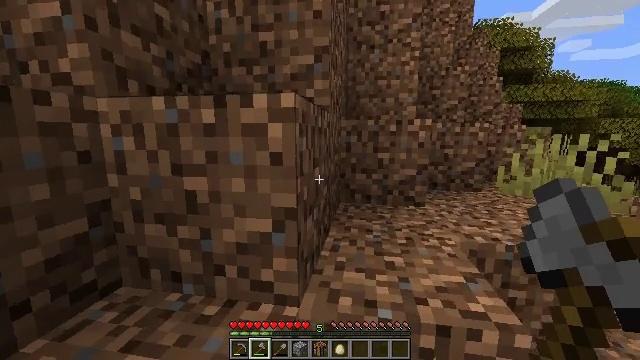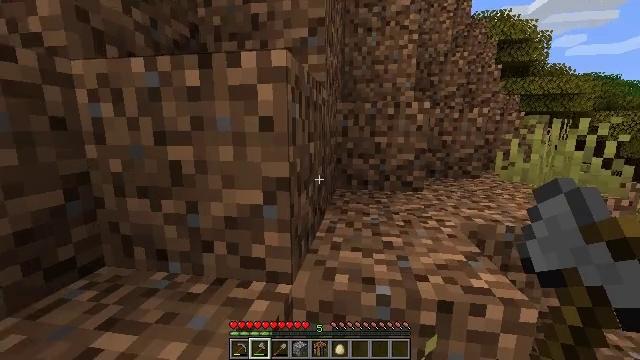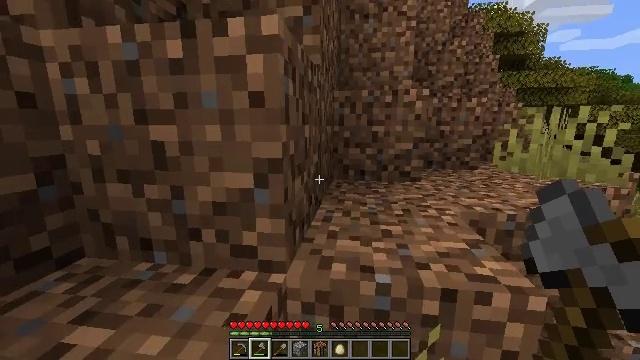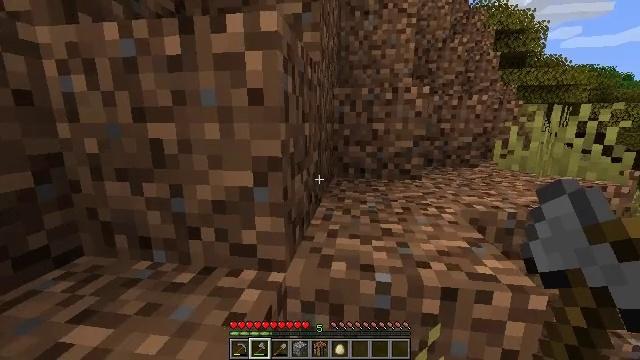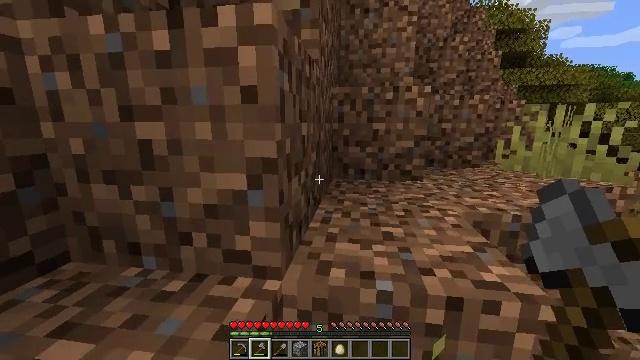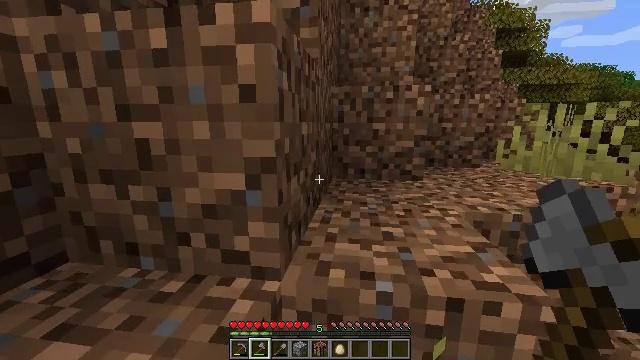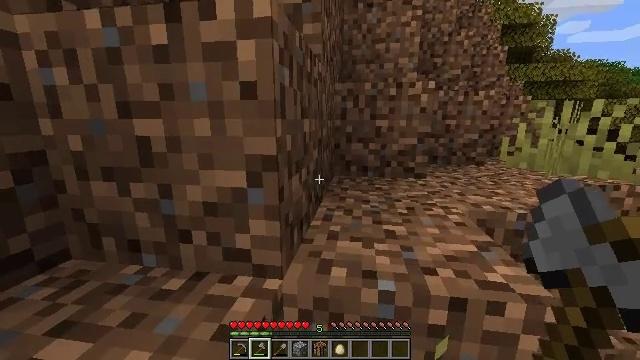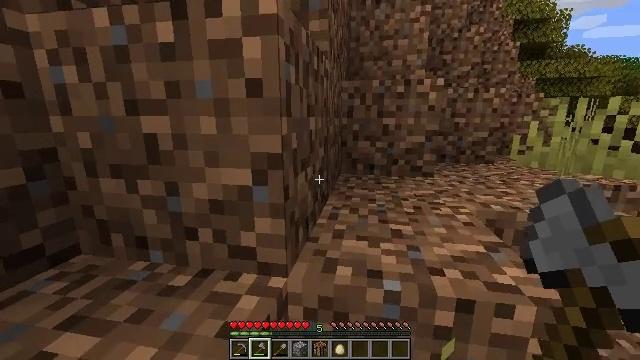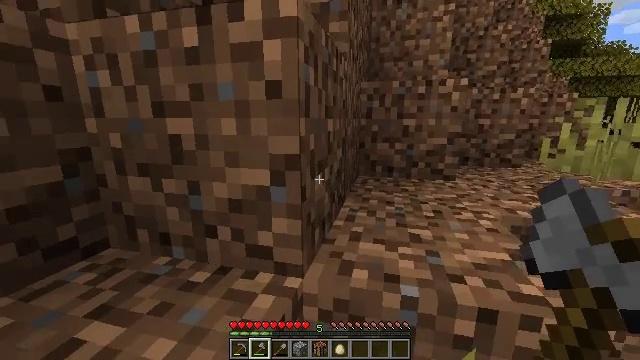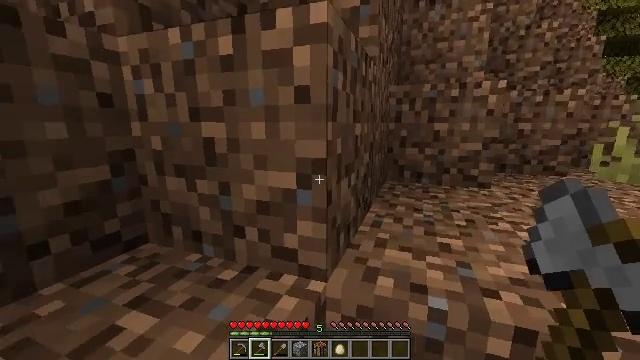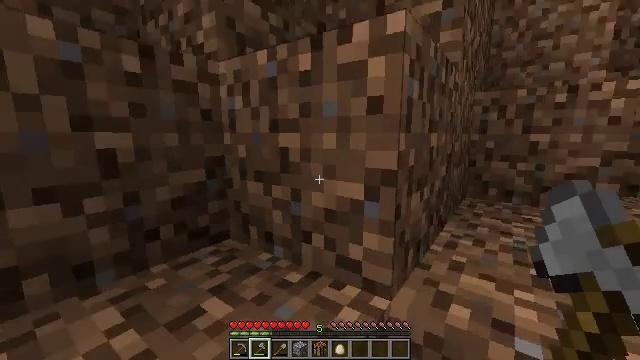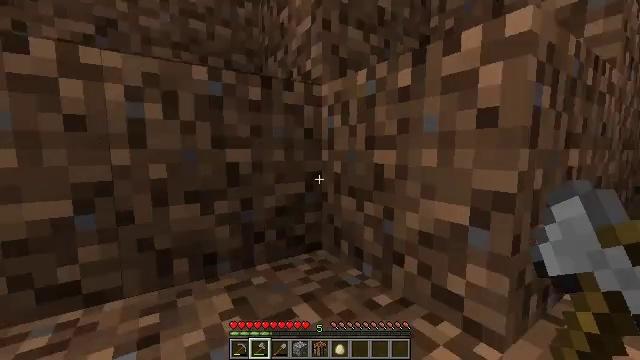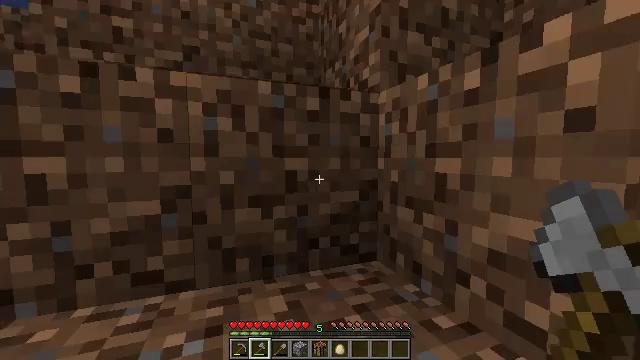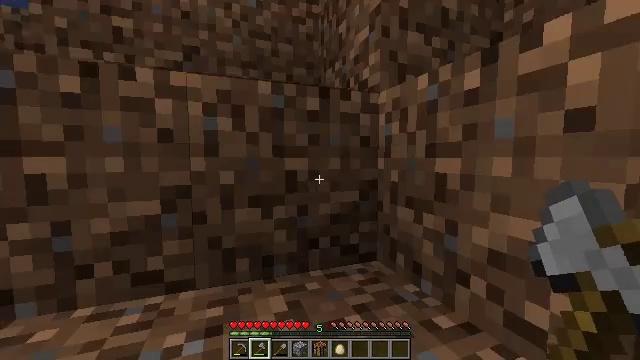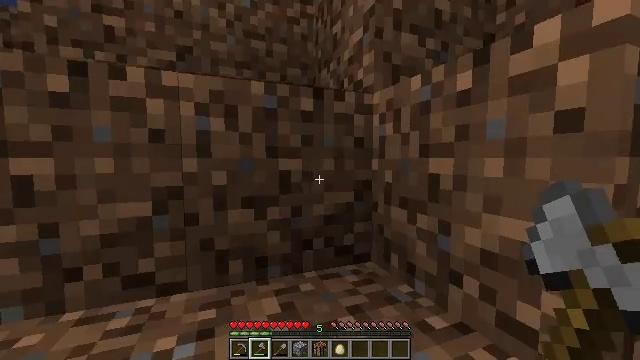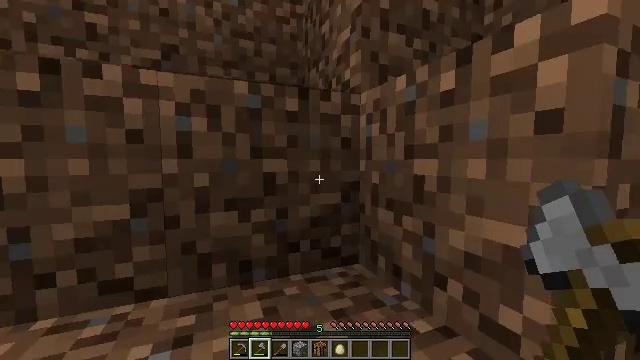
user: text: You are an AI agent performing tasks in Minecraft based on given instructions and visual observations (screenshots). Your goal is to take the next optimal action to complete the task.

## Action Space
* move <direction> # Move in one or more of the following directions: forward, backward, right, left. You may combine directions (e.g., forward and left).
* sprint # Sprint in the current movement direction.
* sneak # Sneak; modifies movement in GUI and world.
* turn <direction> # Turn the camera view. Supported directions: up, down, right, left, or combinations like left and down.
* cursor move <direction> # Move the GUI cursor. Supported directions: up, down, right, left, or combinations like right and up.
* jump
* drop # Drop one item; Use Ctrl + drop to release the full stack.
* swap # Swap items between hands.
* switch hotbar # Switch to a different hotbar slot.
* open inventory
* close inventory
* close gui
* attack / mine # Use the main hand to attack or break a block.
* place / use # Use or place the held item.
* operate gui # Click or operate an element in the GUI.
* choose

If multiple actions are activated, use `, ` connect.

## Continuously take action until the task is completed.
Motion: motion action
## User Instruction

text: Collect coarse dirt blocks.
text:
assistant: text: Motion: turn down
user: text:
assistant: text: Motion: turn down
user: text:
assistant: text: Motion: no_op
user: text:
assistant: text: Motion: no_op
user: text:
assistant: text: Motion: no_op
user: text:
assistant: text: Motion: no_op
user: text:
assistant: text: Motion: turn left
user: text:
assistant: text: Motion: turn left
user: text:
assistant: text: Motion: turn left
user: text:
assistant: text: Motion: turn left and up
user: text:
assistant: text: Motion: turn left and up
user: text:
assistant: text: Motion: turn left and up
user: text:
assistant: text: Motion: no_op
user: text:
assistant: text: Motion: move forward
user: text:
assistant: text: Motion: move forward, turn right
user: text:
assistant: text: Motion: move forward, turn right and up
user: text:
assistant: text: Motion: move forward, turn up
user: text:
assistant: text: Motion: move forward, turn up
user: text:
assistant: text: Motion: move forward, turn left and up, jump
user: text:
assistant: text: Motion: move forward, turn left and up, jump
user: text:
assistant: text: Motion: move forward, turn left, jump
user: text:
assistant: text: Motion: move forward, turn left
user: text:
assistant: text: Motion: move forward, turn left and down
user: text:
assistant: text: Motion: move forward
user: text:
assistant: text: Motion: move forward
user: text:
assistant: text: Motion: move forward
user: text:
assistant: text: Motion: move forward
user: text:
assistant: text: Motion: move forward, turn right
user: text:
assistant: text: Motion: move forward, turn right
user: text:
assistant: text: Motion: move forward, turn right